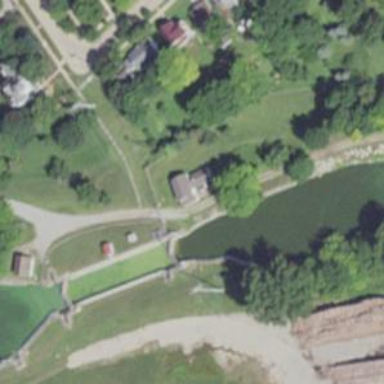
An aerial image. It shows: Lock gate on waterway.